Aerial crown-view tile of a tropical tree (Barro Colorado Island, Panama), acquired 20240611:
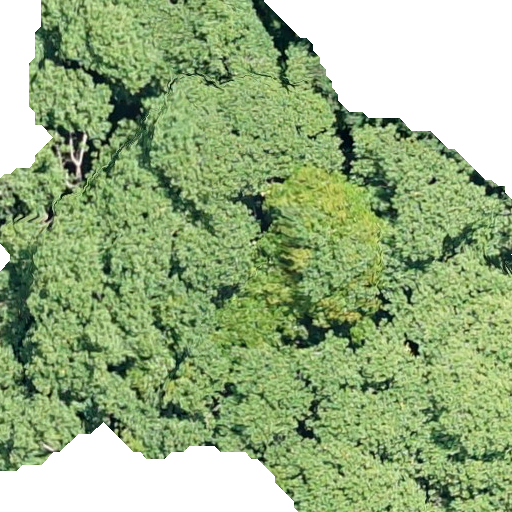
Species: Hieronyma alchorneoides
GBIF accepted scientific name: Hieronyma alchorneoides
Crown area: 408.95 m²